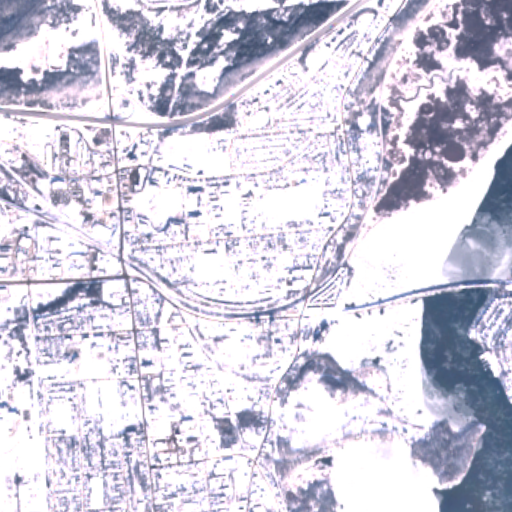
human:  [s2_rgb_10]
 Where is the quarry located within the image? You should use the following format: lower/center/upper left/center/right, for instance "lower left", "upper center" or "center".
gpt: The quarry is located in the center left of the image.
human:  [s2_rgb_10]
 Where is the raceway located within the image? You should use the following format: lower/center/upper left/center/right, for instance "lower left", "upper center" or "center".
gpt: The raceway is located in the upper left of the image.
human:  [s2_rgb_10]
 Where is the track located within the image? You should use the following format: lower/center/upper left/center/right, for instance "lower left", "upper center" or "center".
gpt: The track is located in the lower left of the image.
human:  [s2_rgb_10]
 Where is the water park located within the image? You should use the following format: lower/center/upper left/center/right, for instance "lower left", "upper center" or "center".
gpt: The water park is located in the center of the image.
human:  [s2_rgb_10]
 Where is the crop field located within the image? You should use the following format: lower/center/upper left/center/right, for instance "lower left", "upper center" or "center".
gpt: There is no crop field in the image.